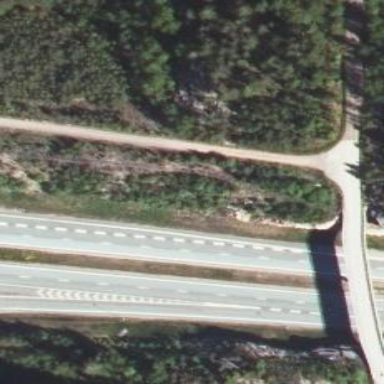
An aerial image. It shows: Asphalt motorway.